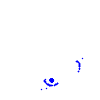
Particle: electron